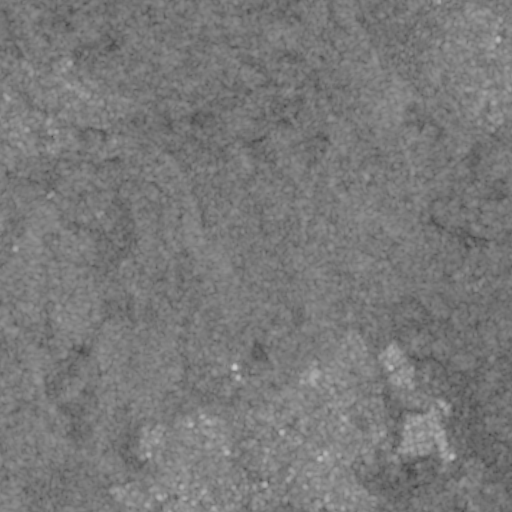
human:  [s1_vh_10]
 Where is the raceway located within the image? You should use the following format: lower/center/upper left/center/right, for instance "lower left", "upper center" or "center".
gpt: The raceway is located in the upper center of the image.
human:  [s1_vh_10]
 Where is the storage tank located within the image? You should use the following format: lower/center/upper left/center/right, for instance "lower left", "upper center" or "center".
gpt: The storage tank is located in the lower center of the image.
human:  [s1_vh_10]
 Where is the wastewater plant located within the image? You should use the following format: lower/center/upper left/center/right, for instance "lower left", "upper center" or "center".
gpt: The wastewater plant is located in the upper center of the image.
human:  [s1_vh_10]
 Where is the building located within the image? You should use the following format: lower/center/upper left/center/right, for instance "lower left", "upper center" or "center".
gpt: There is no building in the image.

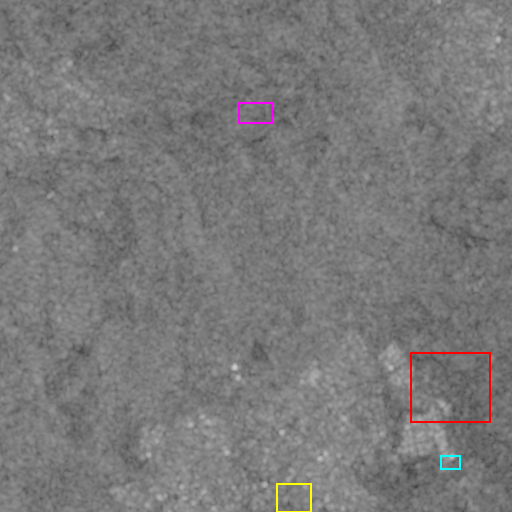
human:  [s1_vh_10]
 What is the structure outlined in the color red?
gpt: The structure outlined in red is a crop field.
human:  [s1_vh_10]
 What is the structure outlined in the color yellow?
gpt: The structure outlined in yellow is a park.
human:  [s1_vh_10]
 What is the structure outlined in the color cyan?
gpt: The structure outlined in cyan is a parking lot.
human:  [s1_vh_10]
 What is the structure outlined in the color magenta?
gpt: The structure outlined in magenta is a wastewater plant.
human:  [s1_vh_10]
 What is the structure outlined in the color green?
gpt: There is no green outline.